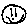
Label: smiley face